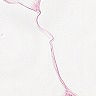
Metastatic tissue present: no